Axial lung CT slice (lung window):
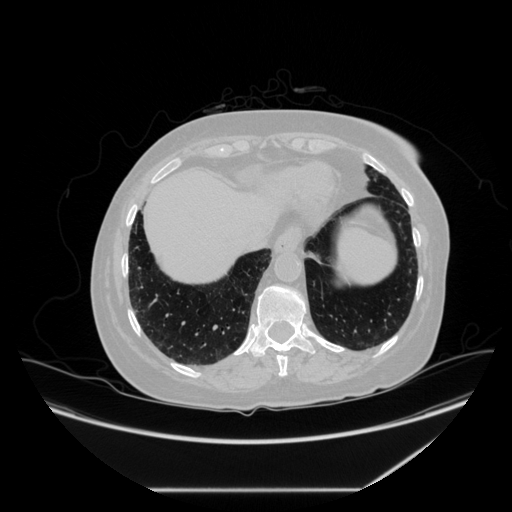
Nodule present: no